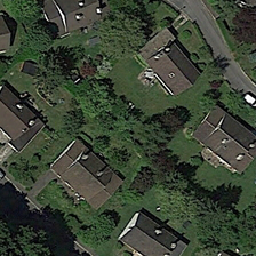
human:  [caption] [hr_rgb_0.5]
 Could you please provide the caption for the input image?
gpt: There is a row of trees between the two rows of farmhouses.

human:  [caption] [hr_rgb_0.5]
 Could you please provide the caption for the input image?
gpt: a row of trees is between two lines of cottages .

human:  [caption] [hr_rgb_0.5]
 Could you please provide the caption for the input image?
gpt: several houses sits on the roadside in this green quiet community .

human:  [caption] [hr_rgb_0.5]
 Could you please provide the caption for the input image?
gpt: The row of trees is the cottage of two lines.

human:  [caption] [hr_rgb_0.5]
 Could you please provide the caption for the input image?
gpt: a row of trees is between two lines of cottage.